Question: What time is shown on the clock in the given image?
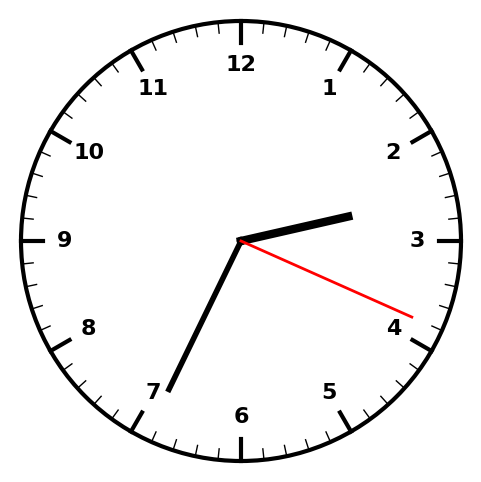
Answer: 02:34:19